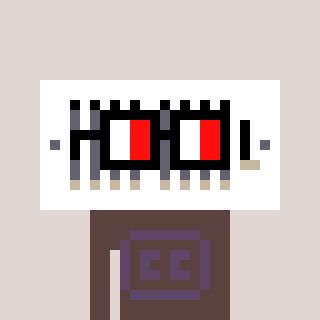
a pixel art character with square glasses with black frames and red eyes, a vent-shaped head and a darkbrown-colored body on a warm background